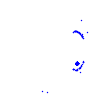
Particle: proton